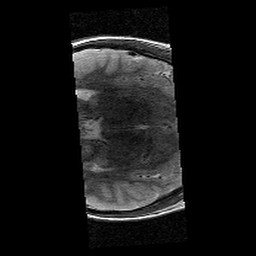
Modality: T2w
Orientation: axial
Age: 13
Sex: male
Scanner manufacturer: siemens
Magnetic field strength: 3 T
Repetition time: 8.46 s
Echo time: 0.067 s